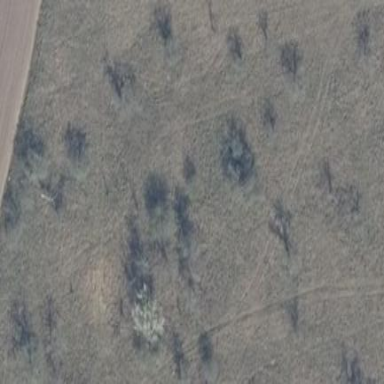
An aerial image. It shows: Area covered in scrub vegetation.